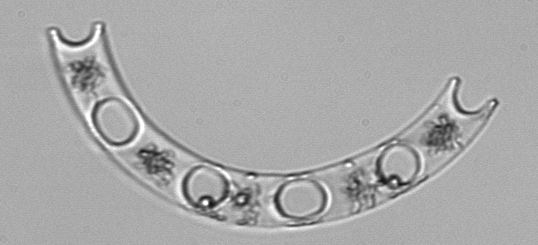
Label: Eucampia